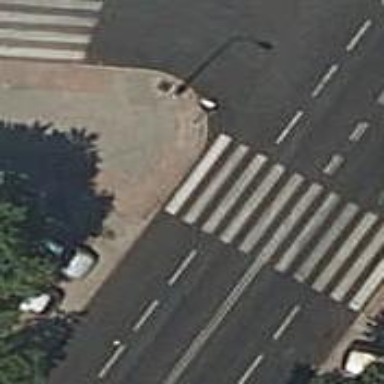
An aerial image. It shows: Uncontrolled zebra crossing on the road.